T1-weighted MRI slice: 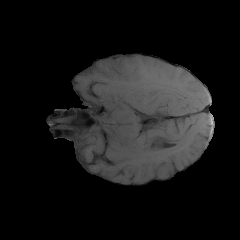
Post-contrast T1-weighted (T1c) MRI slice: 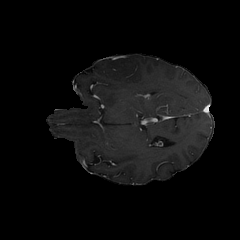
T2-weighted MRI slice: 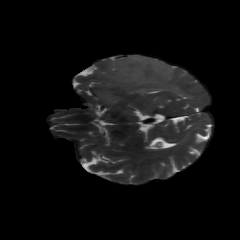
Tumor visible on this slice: yes